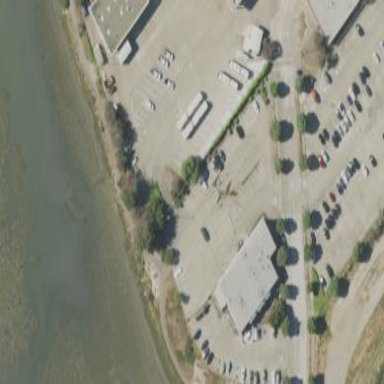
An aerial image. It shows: Parking area with asphalt surface.